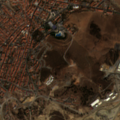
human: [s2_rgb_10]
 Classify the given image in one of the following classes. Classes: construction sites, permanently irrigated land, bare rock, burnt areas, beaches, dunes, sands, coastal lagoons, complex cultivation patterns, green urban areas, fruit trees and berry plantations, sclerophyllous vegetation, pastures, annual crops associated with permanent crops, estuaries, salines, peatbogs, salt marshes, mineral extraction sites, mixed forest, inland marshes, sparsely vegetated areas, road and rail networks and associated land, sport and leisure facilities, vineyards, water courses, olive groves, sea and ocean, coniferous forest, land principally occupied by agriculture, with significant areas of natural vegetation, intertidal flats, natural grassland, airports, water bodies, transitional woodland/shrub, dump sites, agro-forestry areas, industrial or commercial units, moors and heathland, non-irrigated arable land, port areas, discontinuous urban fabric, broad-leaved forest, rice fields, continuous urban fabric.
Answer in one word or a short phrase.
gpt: continuous urban fabric, discontinuous urban fabric, mineral extraction sites, non-irrigated arable land, olive groves